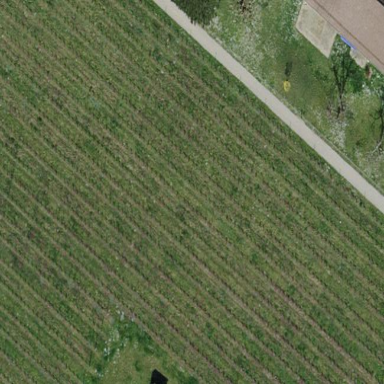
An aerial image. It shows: Beautiful vineyard in the countryside.